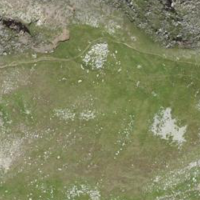
EUNIS habitat code: 31
Species observed at this site:
Arnica montana